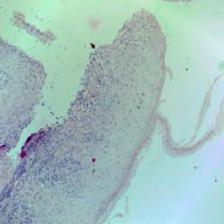
Diagnosis: Normal